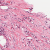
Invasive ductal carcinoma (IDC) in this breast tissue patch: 1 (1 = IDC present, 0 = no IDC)